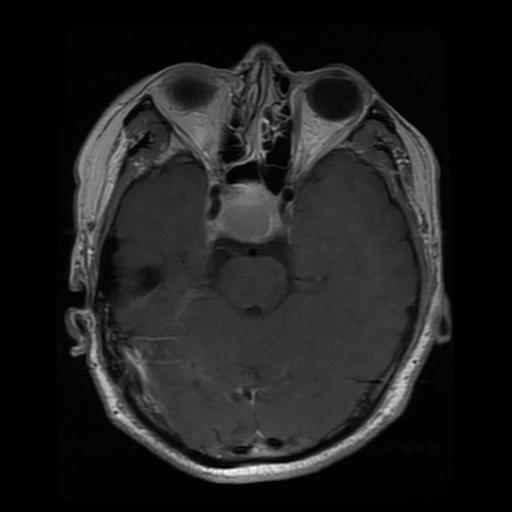
Label: pituitary